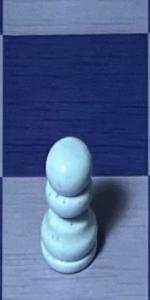
Label: Pawn_White